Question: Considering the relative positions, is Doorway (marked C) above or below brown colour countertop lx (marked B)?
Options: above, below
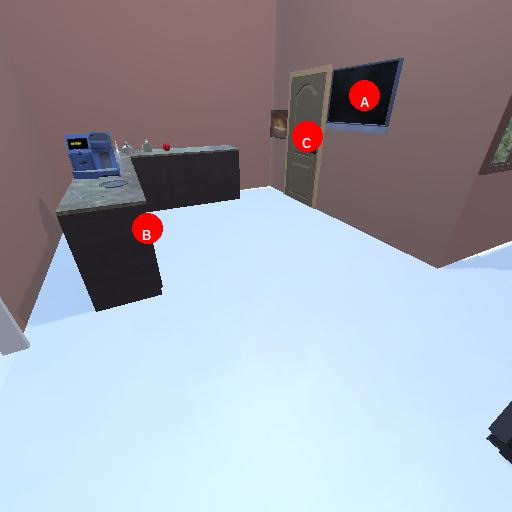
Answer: above